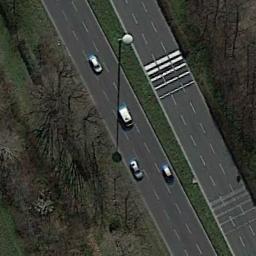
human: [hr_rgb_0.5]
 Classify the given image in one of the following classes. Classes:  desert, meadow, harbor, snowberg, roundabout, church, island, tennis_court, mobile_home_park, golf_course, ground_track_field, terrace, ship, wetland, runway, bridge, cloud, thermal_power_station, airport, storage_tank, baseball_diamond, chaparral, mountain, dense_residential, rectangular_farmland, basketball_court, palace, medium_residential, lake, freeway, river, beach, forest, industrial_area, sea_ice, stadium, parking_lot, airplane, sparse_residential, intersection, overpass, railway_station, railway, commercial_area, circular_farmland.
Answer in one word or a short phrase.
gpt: freeway